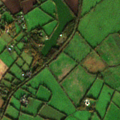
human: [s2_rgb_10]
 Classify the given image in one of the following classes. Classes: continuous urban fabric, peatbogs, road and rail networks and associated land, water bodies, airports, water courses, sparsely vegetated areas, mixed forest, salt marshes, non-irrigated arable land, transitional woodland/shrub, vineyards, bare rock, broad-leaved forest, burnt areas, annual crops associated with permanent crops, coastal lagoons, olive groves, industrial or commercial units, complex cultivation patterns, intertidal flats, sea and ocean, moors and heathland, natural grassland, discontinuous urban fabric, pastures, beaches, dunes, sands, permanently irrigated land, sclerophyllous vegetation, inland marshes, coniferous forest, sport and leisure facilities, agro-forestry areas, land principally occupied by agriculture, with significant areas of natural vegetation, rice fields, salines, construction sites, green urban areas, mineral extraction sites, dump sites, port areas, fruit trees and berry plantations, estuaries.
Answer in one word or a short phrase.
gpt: non-irrigated arable land, pastures